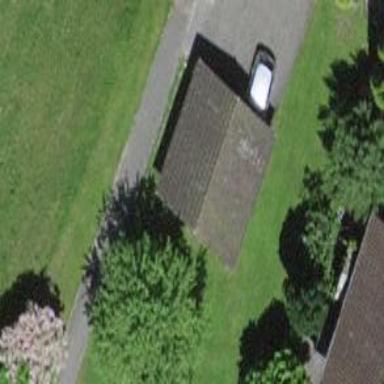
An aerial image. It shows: Garage building.